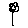
Label: flower